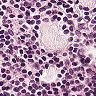
Metastatic tissue present: no